Question: Assume the following class definitions.
'''
public enum ContentType { Playlist, Audio, Video, Picture }
public interface IDataProvider
{
string Name
{
get;
}
}
public class ProviderList : List<IDataProvider>
{
}
public class MainViewModel
{
public Dictionary<ContentType, ProviderList> ProvidersDictionary;
public MainViewModel()
{
if (IsInDesignMode)
{
// Code runs in Blend --> create design time data.
}
else
{
// Code runs "for real"
this.ProvidersDictionary = new Dictionary<ContentType, ProviderList>();
ProviderList providerList = new ProviderList();
providerList.Add(new DataProvider());
this.ProvidersDictionary.Add(ContentType.Audio, providerList);
providerList = new ProviderList(providerList);
providerList.Add(new DataProvider());
this.ProvidersDictionary.Add(ContentType.Video, providerList);
}
}
}
'''
So, this ProvidersDictionary property is bound to Window context menu as follows:
'''
<Window.ContextMenu>
<ContextMenu ItemsSource="{Binding ProvidersDictionary}">
<ContextMenu.ItemTemplate>
<HierarchicalDataTemplate ItemsSource="{Binding Value}">
<TextBlock Margin="1" Text="{Binding Key}" Height="20"/>
<HierarchicalDataTemplate.ItemTemplate>
<DataTemplate>
<TextBlock Text="{Binding Name}" />
</DataTemplate>
</HierarchicalDataTemplate.ItemTemplate>
</HierarchicalDataTemplate>
</ContextMenu.ItemTemplate>
</ContextMenu>
</Window.ContextMenu>
'''
The question is: how to make ICommand databinding for the DataProvider menu item click and to retrieve data type (enum type) and data provider (IDataProvider interface) within the command' Execute method.

I want to have some command class to be bound to MenuItems like:
'''
class DataProviderMenuSelectCommand : ICommand
{
#region ICommand Members
public void Execute(object parameter)
{
ContentTypeProviderPair contentProviderPair = parameter as ContentTypeProviderPair;
if (contentProviderPair != null)
{
// contentProviderPair.Type property - ContentType
// contentProviderPair.Provider property - IProvider
}
}
}
'''
MainViewModel will expose instance of this command class as a property.
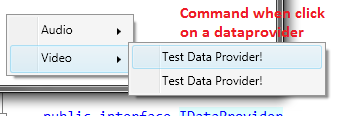
Answer: The problem has been solved:
'''
<UserControl x:Class="DataProvidersView"
...
<ContextMenu.ItemContainerStyle>
<Style TargetType="{x:Type MenuItem}">
<Setter Property="Command" Value="{Binding Path=DataContext.DataProviderSwitchCommand,
RelativeSource={RelativeSource FindAncestor, AncestorType={x:Type vw:DataProvidersView}}}" />
<Setter Property="CommandParameter">
<Setter.Value>
<MultiBinding>
<Binding Path="DataContext.Key"
RelativeSource="{RelativeSource FindAncestor, AncestorType={x:Type ItemsControl}}" />
<Binding />
</MultiBinding>
</Setter.Value>
</Setter>
</Style>
</ContextMenu.ItemContainerStyle>
</UserControl>
'''